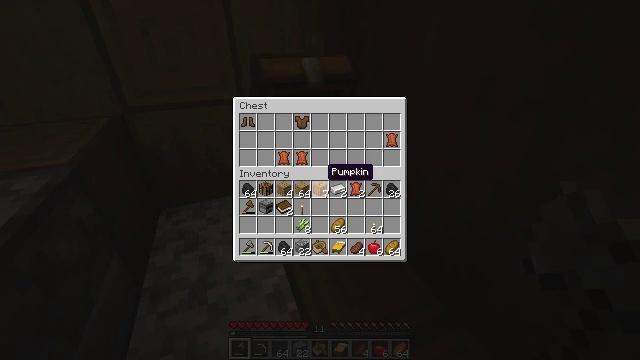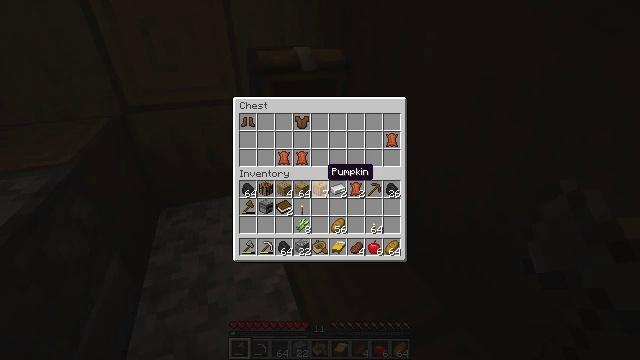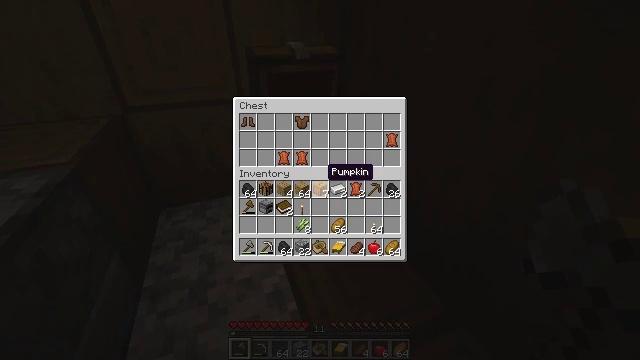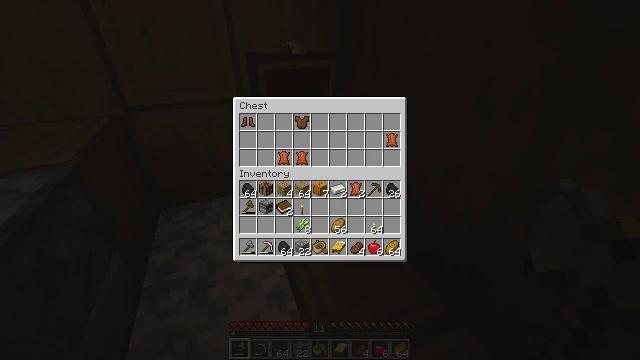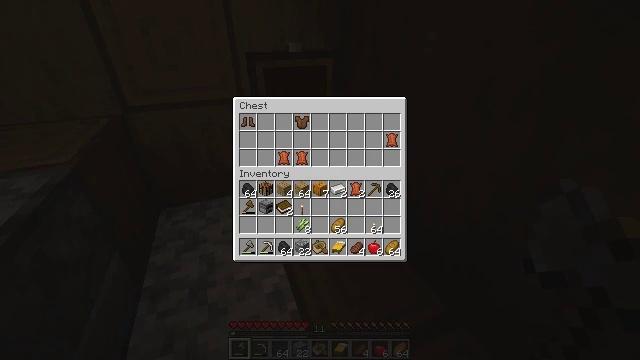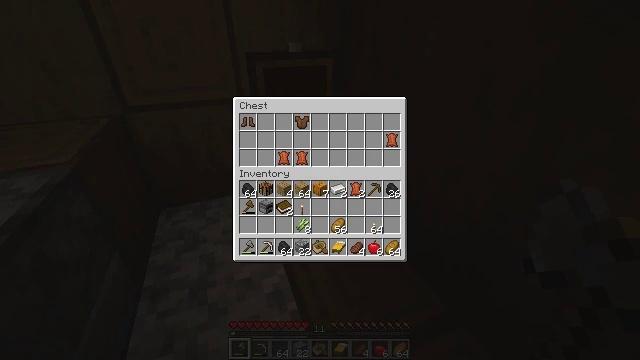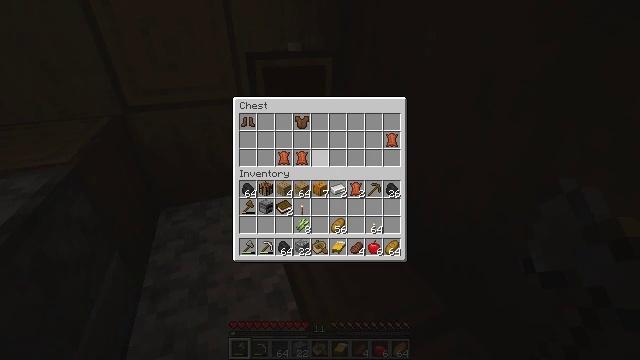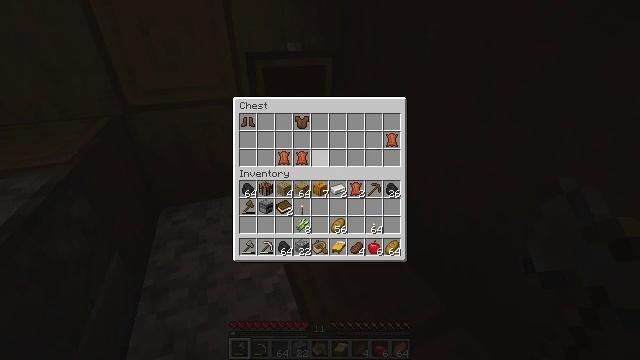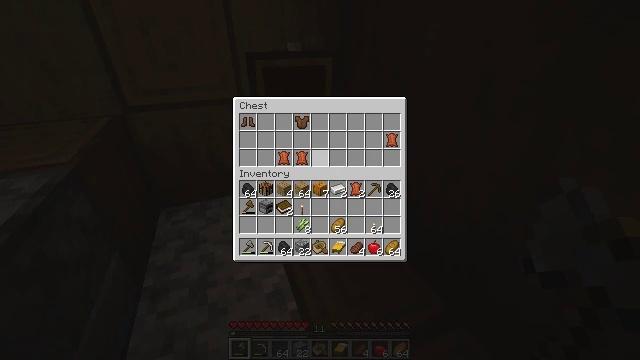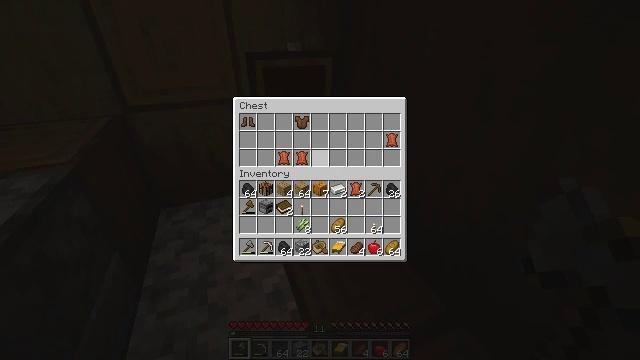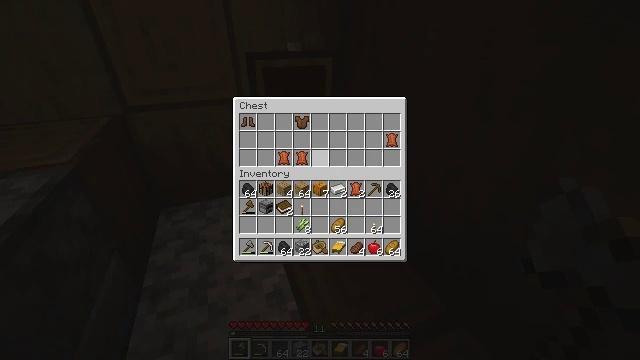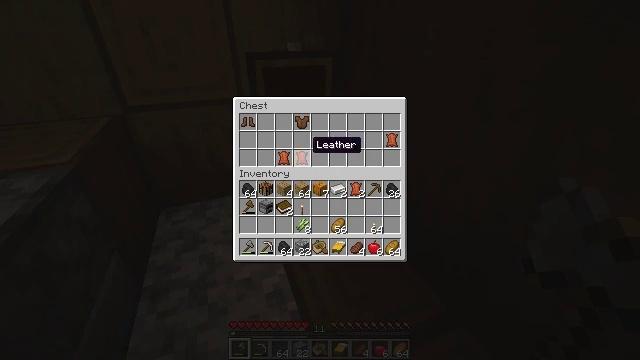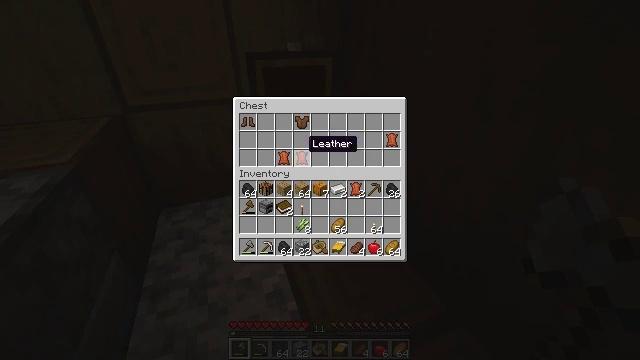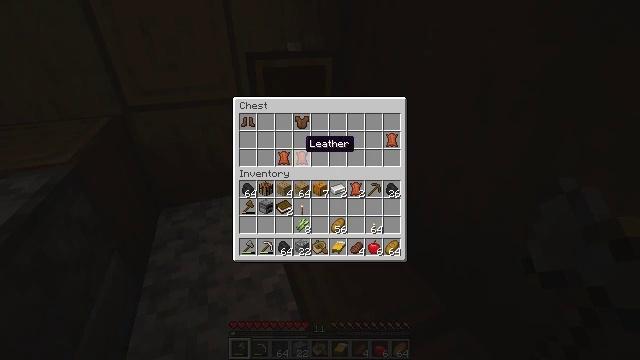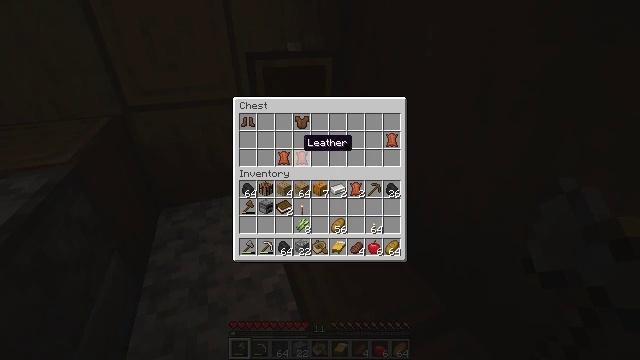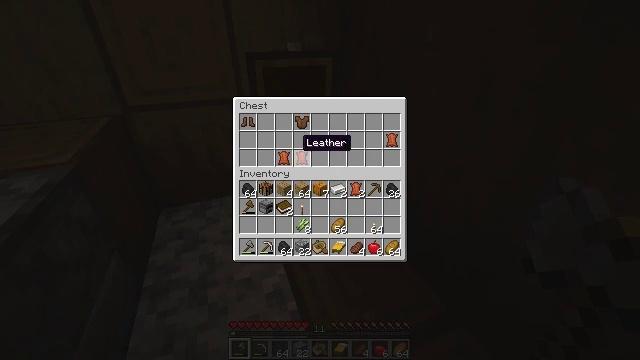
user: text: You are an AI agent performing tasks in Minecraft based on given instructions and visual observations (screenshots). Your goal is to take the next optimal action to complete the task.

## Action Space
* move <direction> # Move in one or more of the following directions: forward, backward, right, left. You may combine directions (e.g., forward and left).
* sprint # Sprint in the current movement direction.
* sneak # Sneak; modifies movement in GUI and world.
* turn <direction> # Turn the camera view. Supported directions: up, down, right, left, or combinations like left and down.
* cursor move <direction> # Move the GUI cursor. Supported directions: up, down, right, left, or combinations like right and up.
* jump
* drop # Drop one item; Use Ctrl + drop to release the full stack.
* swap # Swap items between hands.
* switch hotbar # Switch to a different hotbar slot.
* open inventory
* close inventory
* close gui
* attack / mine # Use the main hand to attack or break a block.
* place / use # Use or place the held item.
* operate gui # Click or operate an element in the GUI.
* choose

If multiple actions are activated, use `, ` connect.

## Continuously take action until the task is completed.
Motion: motion action
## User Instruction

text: Attack the stripped spruce log to gather it.
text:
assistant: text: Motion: no_op
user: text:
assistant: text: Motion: no_op
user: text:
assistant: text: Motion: no_op
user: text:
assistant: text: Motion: no_op
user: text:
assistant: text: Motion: sneak
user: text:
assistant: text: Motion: sneak
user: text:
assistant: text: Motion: sneak
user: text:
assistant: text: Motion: sneak
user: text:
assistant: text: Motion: sneak
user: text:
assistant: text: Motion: sneak
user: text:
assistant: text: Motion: sneak
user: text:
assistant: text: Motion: sneak
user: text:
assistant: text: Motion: sneak
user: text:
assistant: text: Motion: sneak
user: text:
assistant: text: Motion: sneak
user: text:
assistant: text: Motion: sneak
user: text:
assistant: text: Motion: sneak
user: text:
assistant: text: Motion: sneak
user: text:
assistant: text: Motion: sneak
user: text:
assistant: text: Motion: sneak
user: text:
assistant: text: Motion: sneak
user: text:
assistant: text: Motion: sneak
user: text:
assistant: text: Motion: sneak
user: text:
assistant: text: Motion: sneak
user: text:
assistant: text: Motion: sneak
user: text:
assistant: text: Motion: no_op
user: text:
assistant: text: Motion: no_op
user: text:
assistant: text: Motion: no_op
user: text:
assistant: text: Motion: no_op
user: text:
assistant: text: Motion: sneak